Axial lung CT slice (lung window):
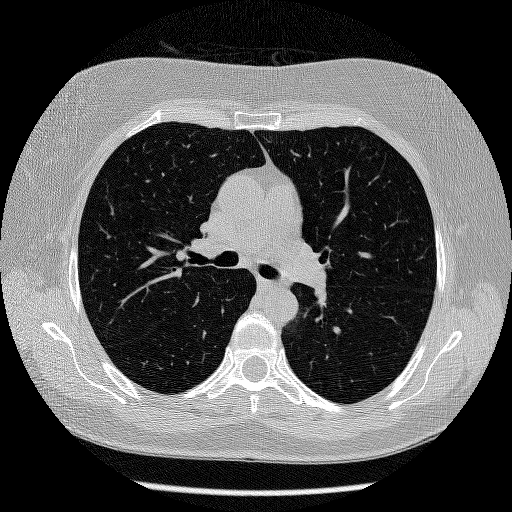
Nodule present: no